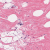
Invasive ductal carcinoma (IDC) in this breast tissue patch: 0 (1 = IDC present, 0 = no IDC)